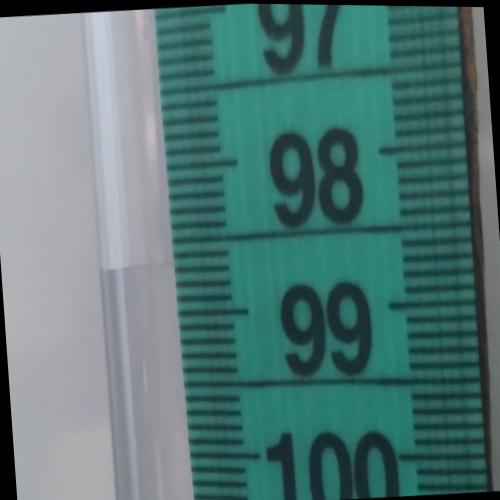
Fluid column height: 98.7 cm